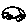
Label: car